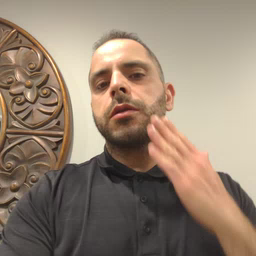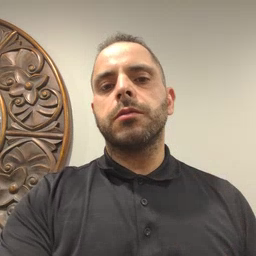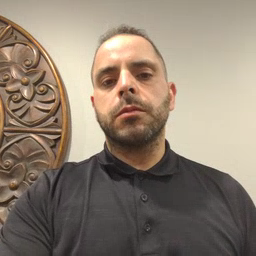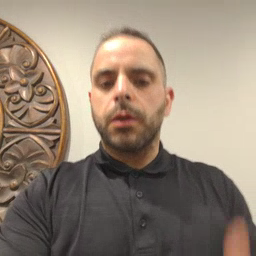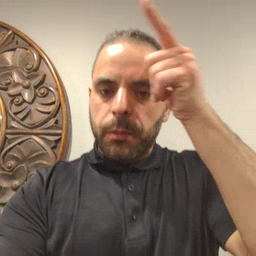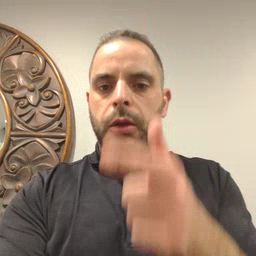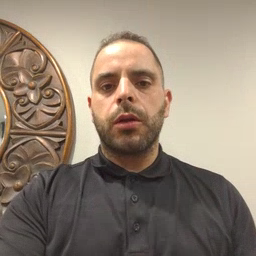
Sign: brother